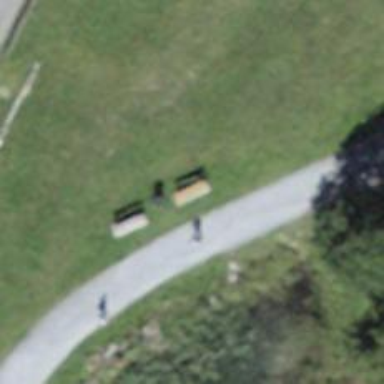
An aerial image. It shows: Bench.